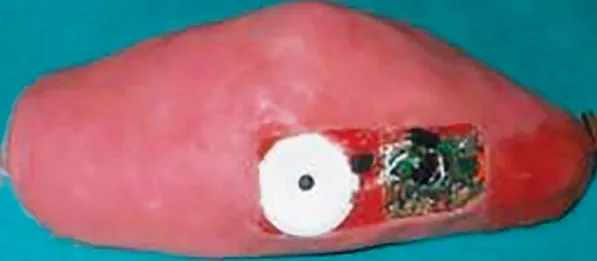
Acrylic elbow guard with musical chip and speaker on the outer surface of acrylic elbow guard.
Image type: radiology (ct)